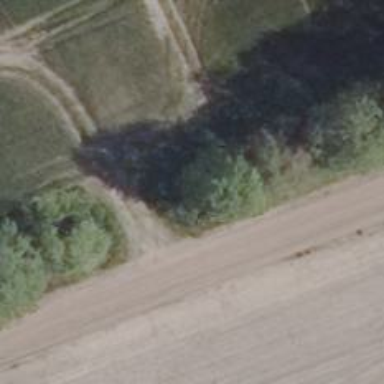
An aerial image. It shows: Row of trees in natural setting.